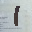
Label: 1